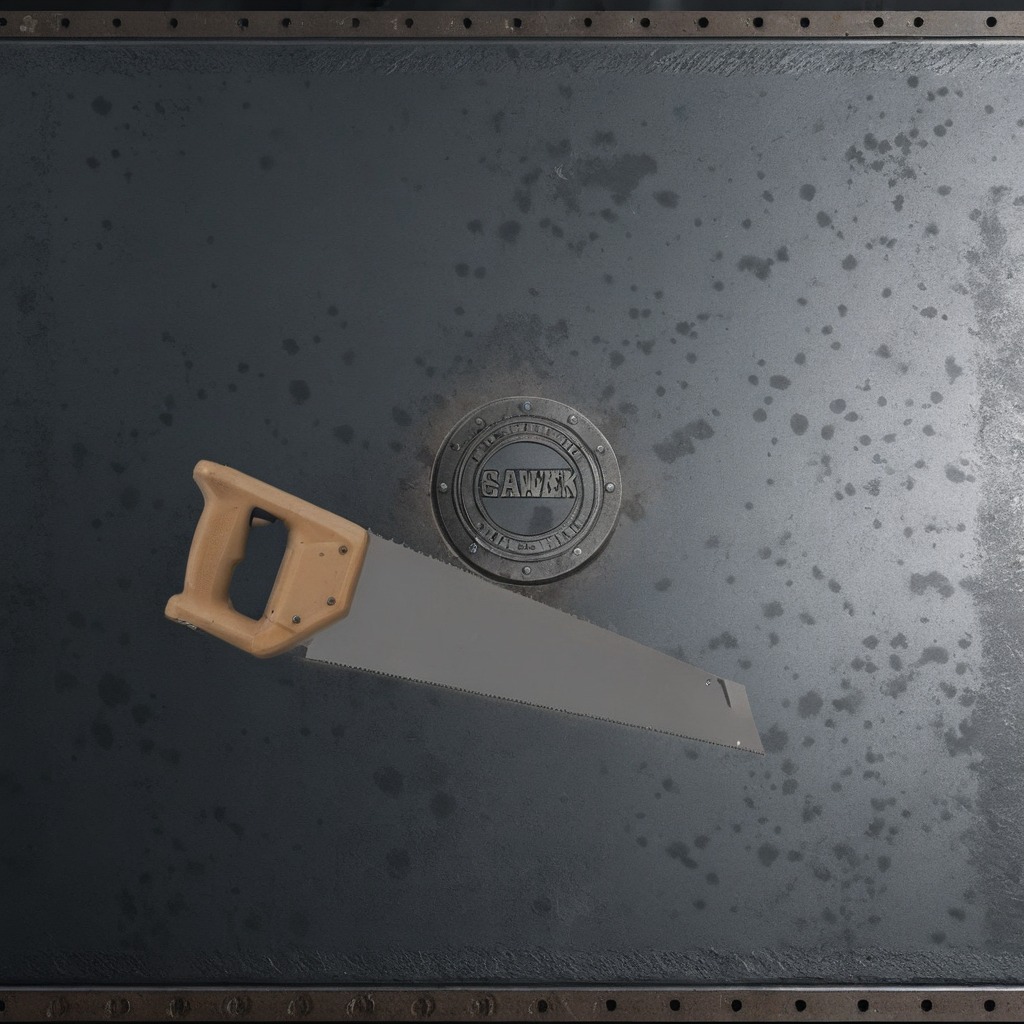
A metal saw is lying on a cold steel table in a mining workshop.